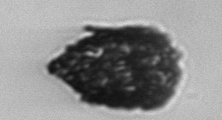
Label: Tintinnopsis